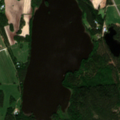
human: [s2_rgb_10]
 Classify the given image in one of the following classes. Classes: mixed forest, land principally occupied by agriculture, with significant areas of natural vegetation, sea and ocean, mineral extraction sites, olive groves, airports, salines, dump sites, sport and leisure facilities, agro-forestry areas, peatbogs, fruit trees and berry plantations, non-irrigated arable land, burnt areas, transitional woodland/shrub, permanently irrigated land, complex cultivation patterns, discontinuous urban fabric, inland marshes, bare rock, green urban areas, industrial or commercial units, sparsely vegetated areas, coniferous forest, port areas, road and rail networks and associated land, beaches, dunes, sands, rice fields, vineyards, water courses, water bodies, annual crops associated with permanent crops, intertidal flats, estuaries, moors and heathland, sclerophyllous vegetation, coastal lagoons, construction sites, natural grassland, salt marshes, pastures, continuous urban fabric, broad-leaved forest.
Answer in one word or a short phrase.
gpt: non-irrigated arable land, land principally occupied by agriculture, with significant areas of natural vegetation, coniferous forest, mixed forest, water bodies